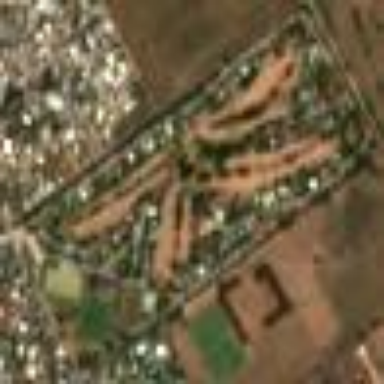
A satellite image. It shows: Gated residential neighbourhood.